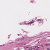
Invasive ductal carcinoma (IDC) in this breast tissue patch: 1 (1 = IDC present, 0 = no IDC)